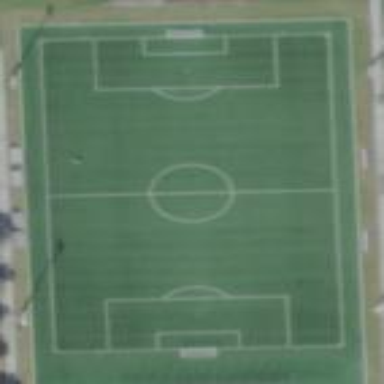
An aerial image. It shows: Soccer pitch designated for leisure and sports activities.